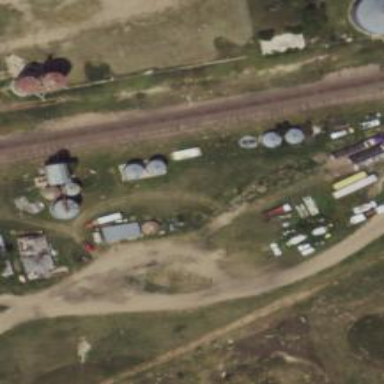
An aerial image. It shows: Silo.